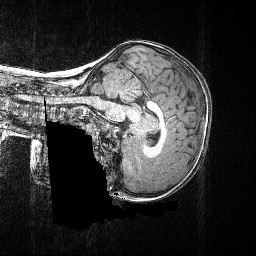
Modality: T1w
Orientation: sagittal
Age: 63
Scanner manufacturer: siemens
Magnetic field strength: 3 T
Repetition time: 2.5 s
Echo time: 0.00347 s